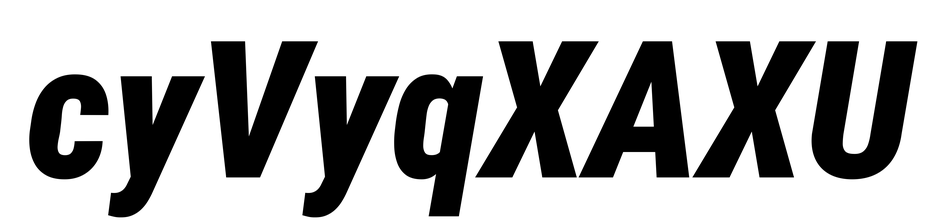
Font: Roboto-Italic_Condensed_Black_Italic